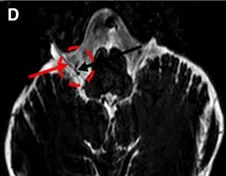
Three-dimensional T2-weighted images. Demonstrating the AICA. Black arrow),. The vagus nerve. Black arrow).
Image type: radiology (mri)